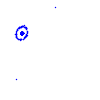
Particle: kaon